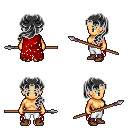
a pixel art fantasy rpg character, female body template, human, tanned skin, red tattered cape, white pants, gray princess hairstyle, brown shoes, spear, four views (front, back, left, right), 2x2 character sprite sheet, small pixel art, hard edges, no anti-aliasing